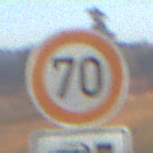
Verkehrszeichen: Geschwindigkeit70
Zusatzzeichen unten: MehrspurigeFahrzeuge4
Umgebung: Outdoor, Nature
Tageszeit: Dawn
Wetter: Clear
Licht: Natural
Jahreszeit: NotSpecified
Kontrast: LowContrast